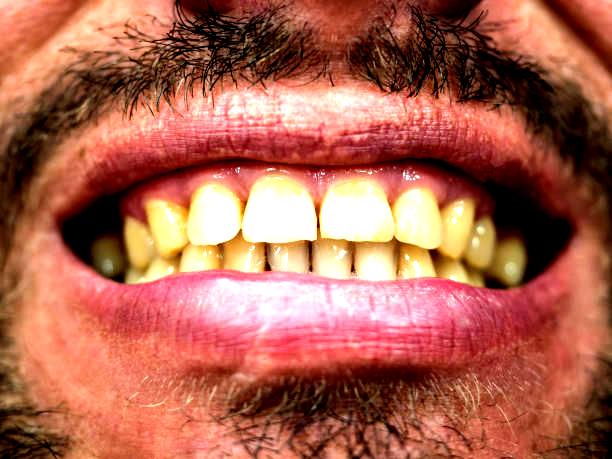
Condition: Calculus